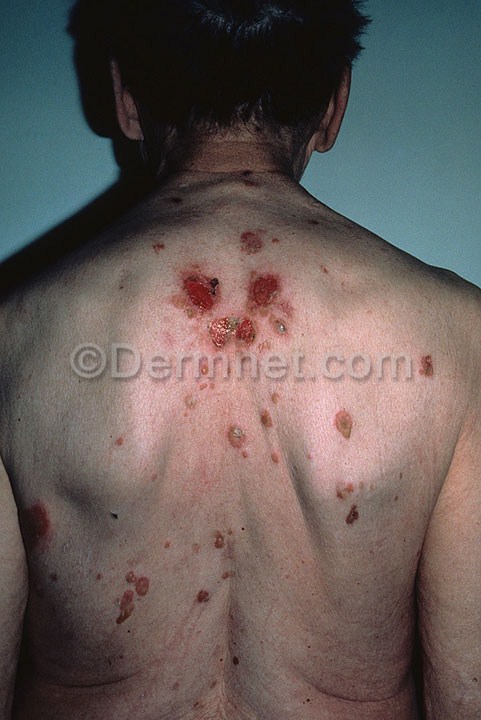
Disease: Bullous Disease Photos